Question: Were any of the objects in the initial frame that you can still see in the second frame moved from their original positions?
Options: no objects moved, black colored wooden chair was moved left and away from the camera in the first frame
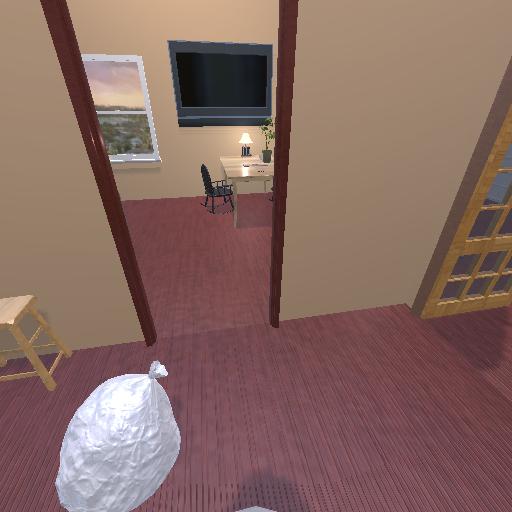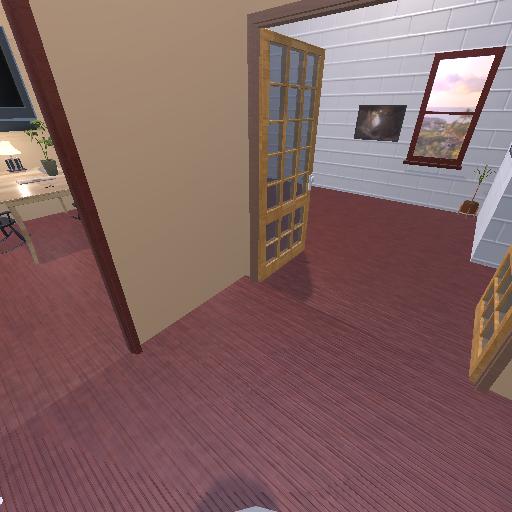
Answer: no objects moved